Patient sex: M
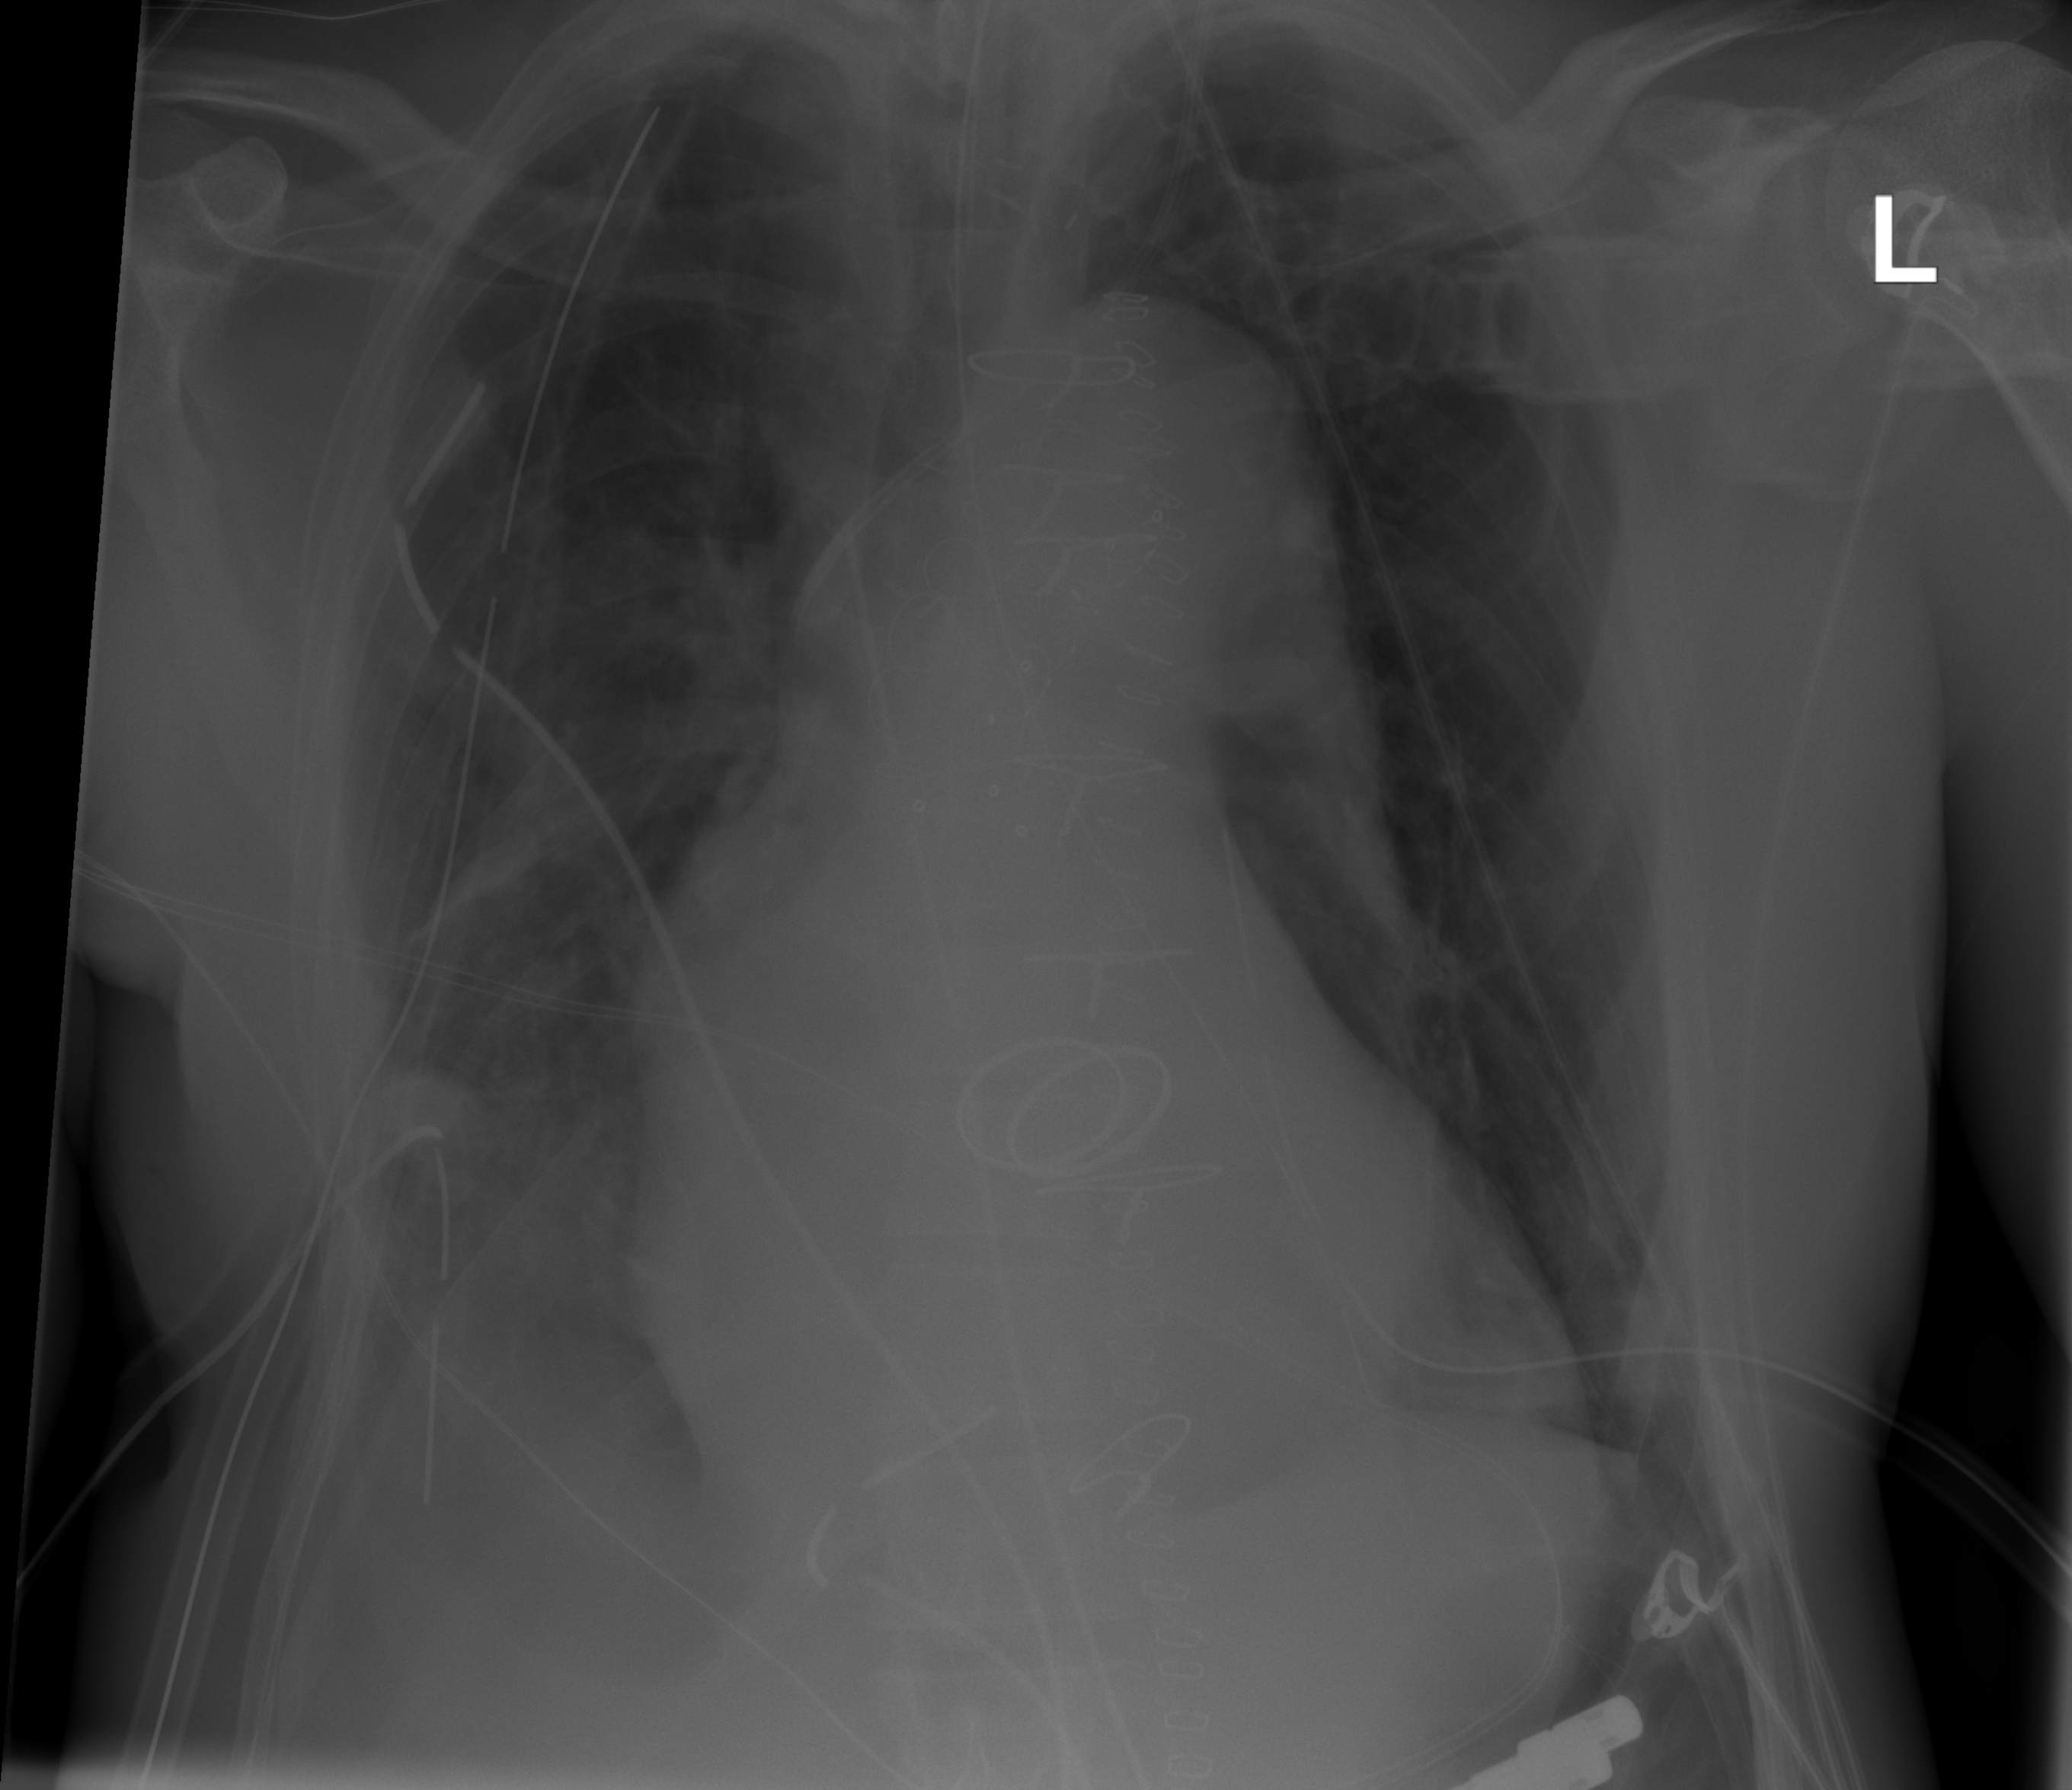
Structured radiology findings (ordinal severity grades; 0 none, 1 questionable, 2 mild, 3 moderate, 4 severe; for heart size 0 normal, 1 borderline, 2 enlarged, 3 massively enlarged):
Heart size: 2
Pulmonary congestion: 0
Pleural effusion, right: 3
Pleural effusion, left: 0
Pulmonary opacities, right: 2
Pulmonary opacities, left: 0
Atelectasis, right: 3
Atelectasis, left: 2